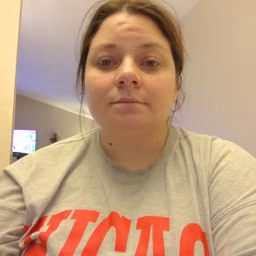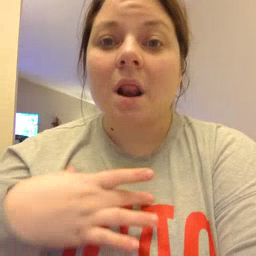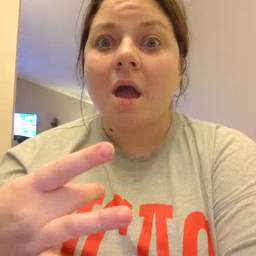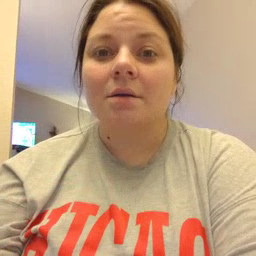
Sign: like